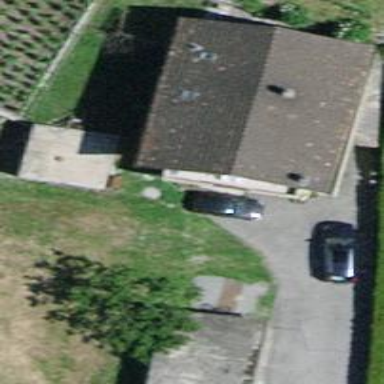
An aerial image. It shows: Building with gabled roof.